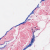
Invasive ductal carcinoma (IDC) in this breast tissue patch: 0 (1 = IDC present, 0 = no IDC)